Field crop: maize
Growth stage: 1
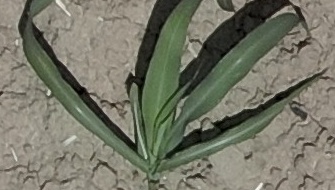
Species: sorghum